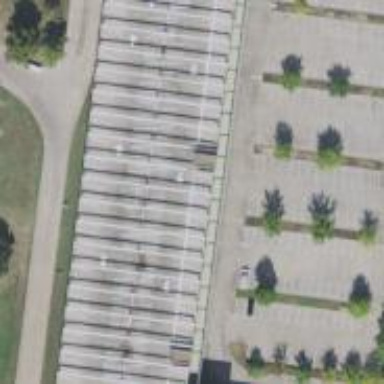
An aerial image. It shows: Multi-storey parking building with concrete surface.